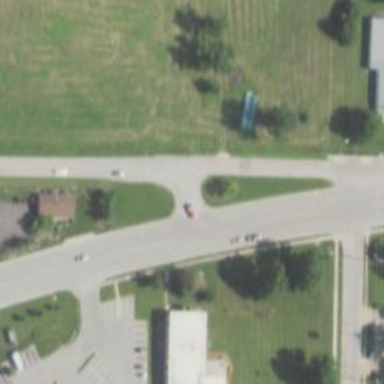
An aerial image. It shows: Primary link road with asphalt surface.